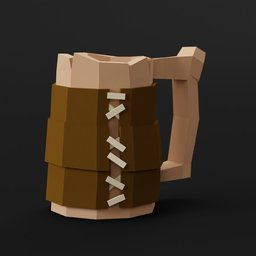
Label: tools